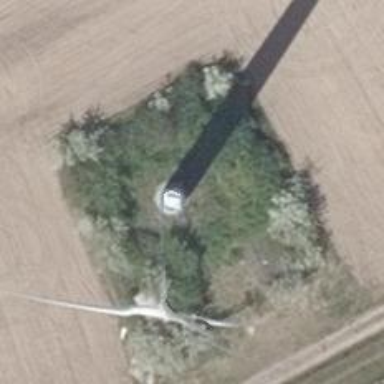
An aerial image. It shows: Wind power generator.